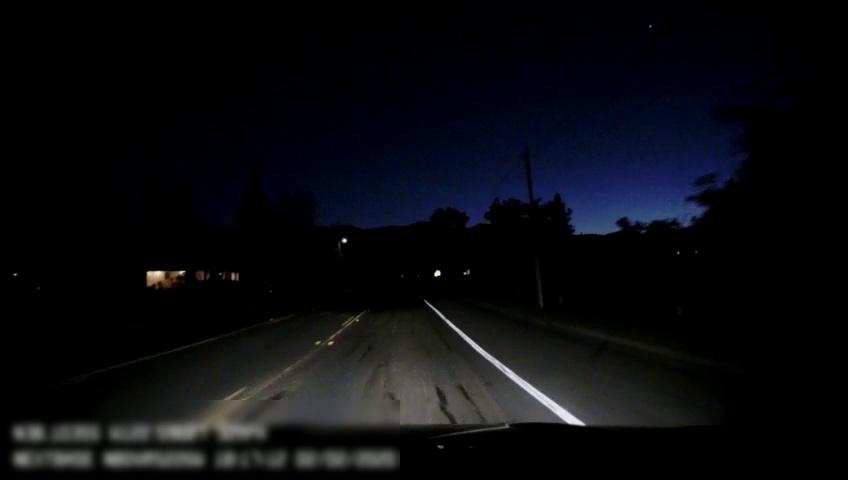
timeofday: Night
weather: Other
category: Drivable Space
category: Lanes | Alternate Lane
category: Lanes | Opposite Lane
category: Lanes | Alternate Lane